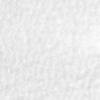
Label: no_change